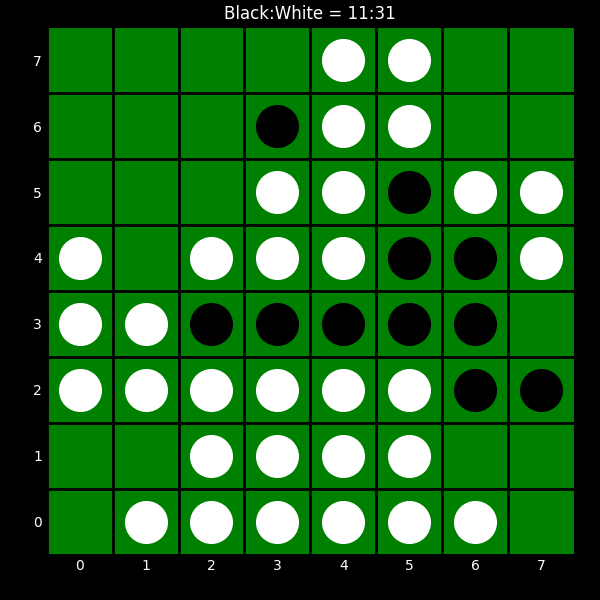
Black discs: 11
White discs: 31